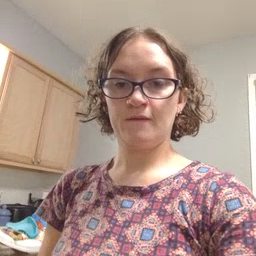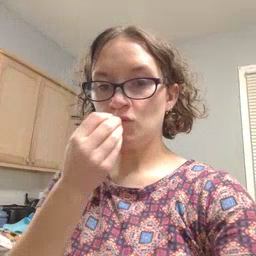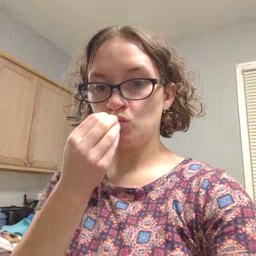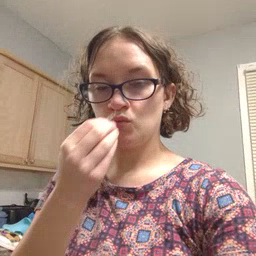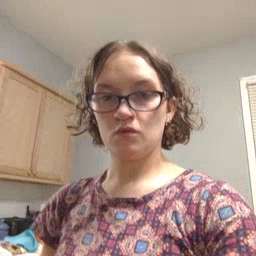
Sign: food